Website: macys
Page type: newsletter-management
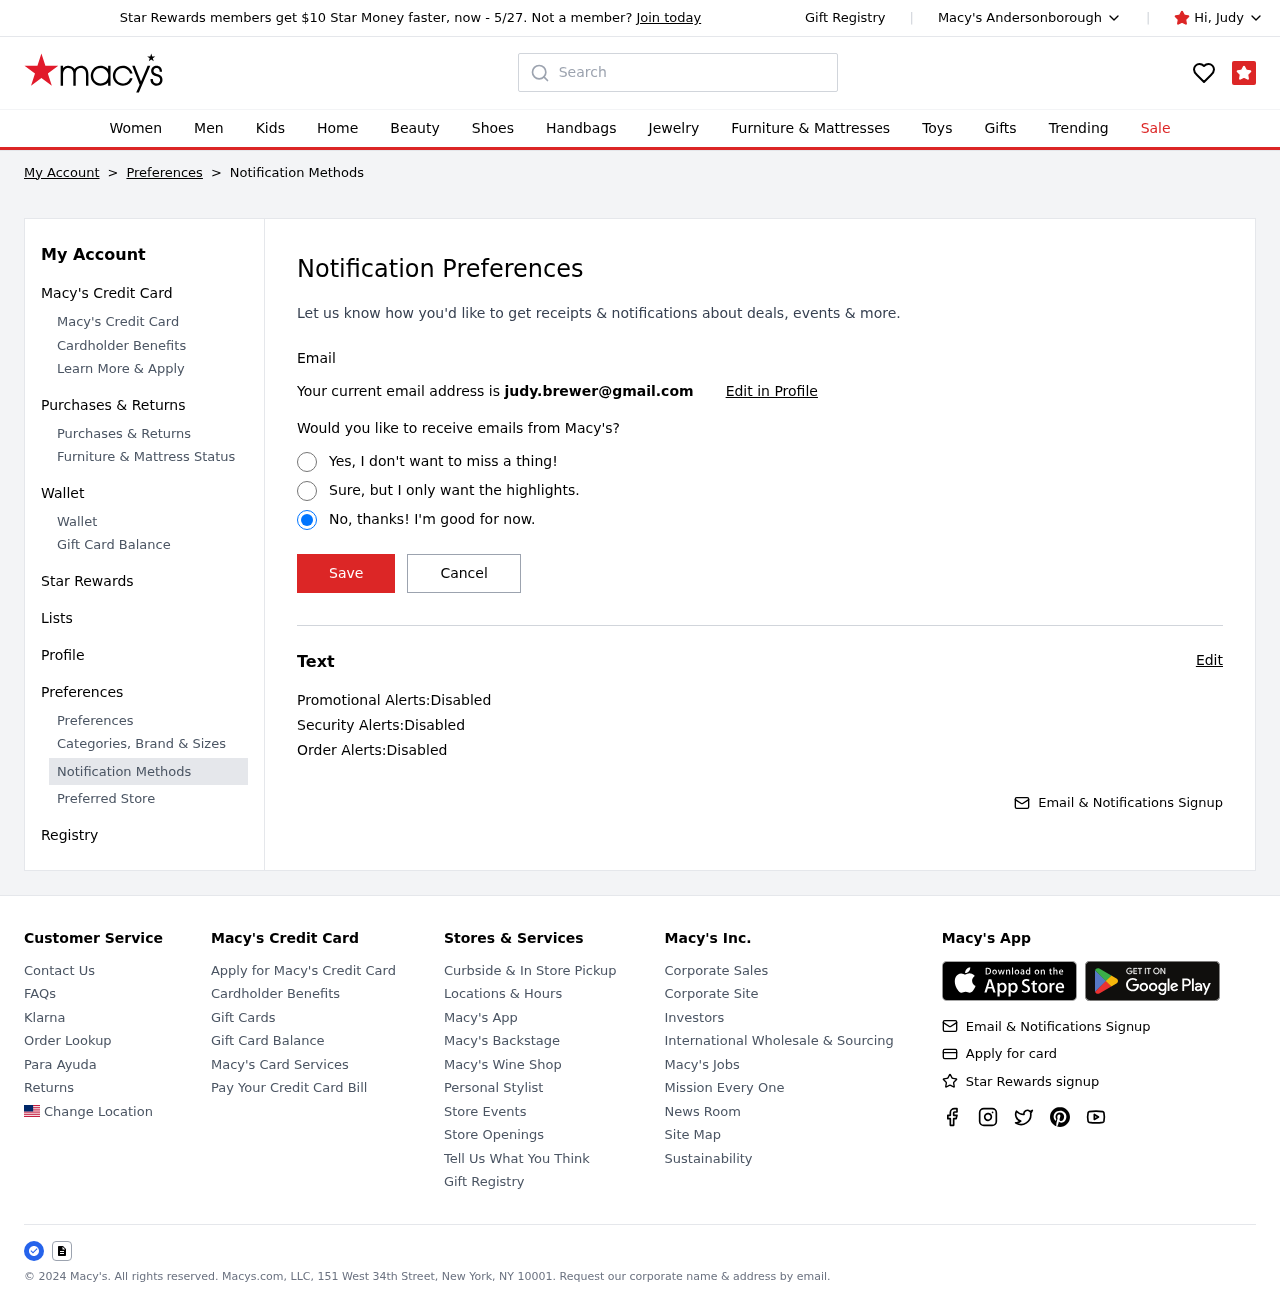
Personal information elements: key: PII_CITY
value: Andersonborough
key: PII_EMAIL
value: judy.brewer@gmail.com
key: PII_FIRSTNAME
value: Judy
Search elements: key: HEADER_SEARCH
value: Search